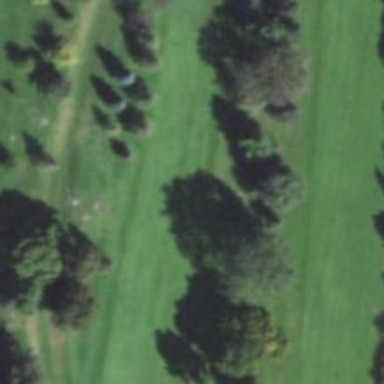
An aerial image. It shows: Grassy area designated as golf fairway.